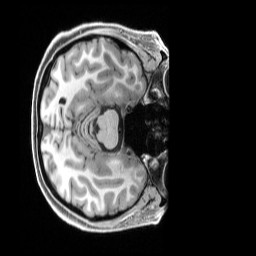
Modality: T1w
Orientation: axial
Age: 32
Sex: female
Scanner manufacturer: siemens
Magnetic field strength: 3 T
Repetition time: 2.5 s
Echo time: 0.00296 s